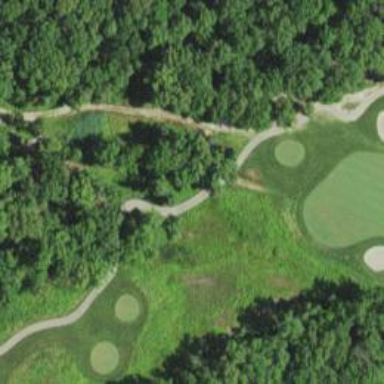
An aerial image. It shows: Path for both road and golf.